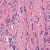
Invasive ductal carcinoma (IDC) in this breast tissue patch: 1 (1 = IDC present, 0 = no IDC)